Field crop: maize
Growth stage: 1
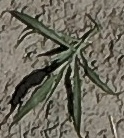
Species: sorghum